Question: I have five UIButtons displayed in UIActionsheet. This is displayed fine in portrait-mode. However, in case of landscape-mode all UIButtons are grouped together and presented by iOS (6.1.3) as shown in screenshot.

Also, the console displays following message :
I would like to know the reason and possible solution to avoid it.
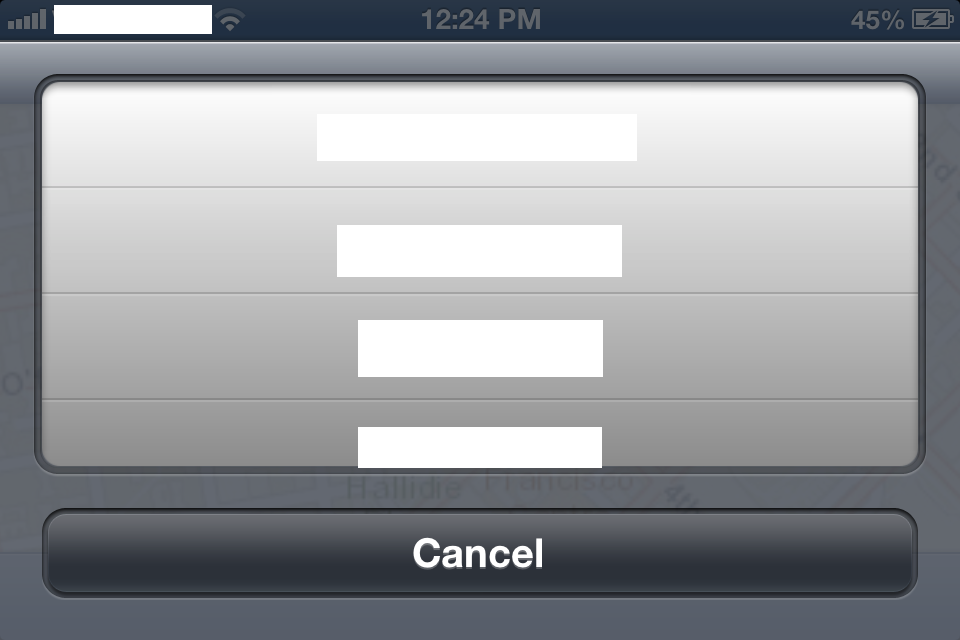
Answer: This is not a Landscape/Portrait issue. This will happen in portrait mode as well, if you add enough buttons.
> That is a UIActionSheet that has too many buttons to fit on the UI.When there are too many buttons, UIActionSheet uses a stylised table
view to display the choices. You can't make the sheet display in this
way by choice - it only displays if there are too many buttons to show
at one time (which is why it is often seen in landscape mode).
Source: <URL>